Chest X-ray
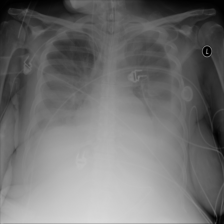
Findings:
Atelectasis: positive
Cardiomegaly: negative
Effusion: positive
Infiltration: negative
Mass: negative
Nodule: negative
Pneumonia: negative
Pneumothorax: negative
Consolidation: negative
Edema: negative
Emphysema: negative
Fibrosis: negative
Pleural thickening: positive
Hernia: negative